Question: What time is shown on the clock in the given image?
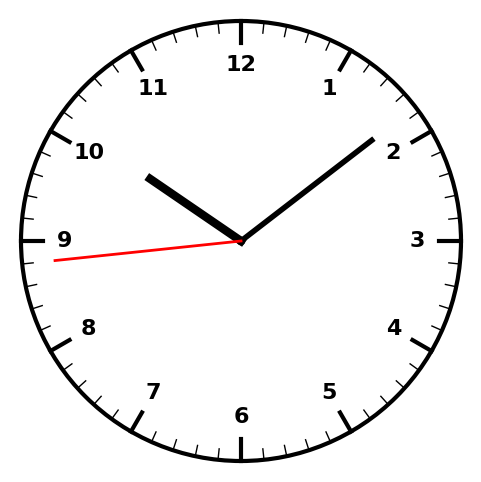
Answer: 10:08:44